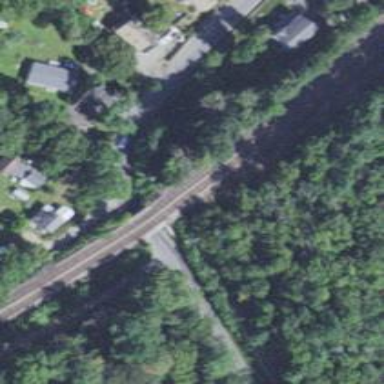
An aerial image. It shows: Railway bridge.